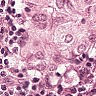
Metastatic tissue present: yes